Interaction volume radius: 5 \u00c5
Interaction volume height: 15 \u00c5
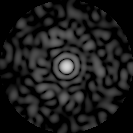
Disorder parameter: 0.8477